Question: I have the image
I am looking for python solution to break the shape in this image into smaller parts according to the contour in the image.
I have looked into solution on Canny and findContours in OpenCV but none of them works for me.
## Edit:
Code used:
# using Canny method
'''
import cv2 import numpy as np
img = cv2.imread('area_of_blob_maxcontrast_white.jpg') edges = cv2.Canny(img, 100, 200)
cv2.imwrite('area_of_blob_maxcontrast_white_edges.jpg',edges)
'''
# using findContours method
'''
import numpy as np
import argparse
import cv2
image = cv2.imread('area_of_blob_maxcontrast_white.png')
lower = np.array([0, 0, 0]) upper = np.array([15, 15, 15]) shapeMask = cv2.inRange(image, lower, upper)
(_,cnts, _) = cv2.findContours(shapeMask.copy(), cv2.RETR_EXTERNAL,
cv2.CHAIN_APPROX_SIMPLE) print "I found %d black shapes" % (len(cnts)) cv2.imshow("Mask", shapeMask)
for c in cnts:
# draw the contour and show it
cv2.drawContours(image, [c], -1, (0, 255, 0), 2)
cv2.imshow("Image", image)
cv2.waitKey(0)
'''
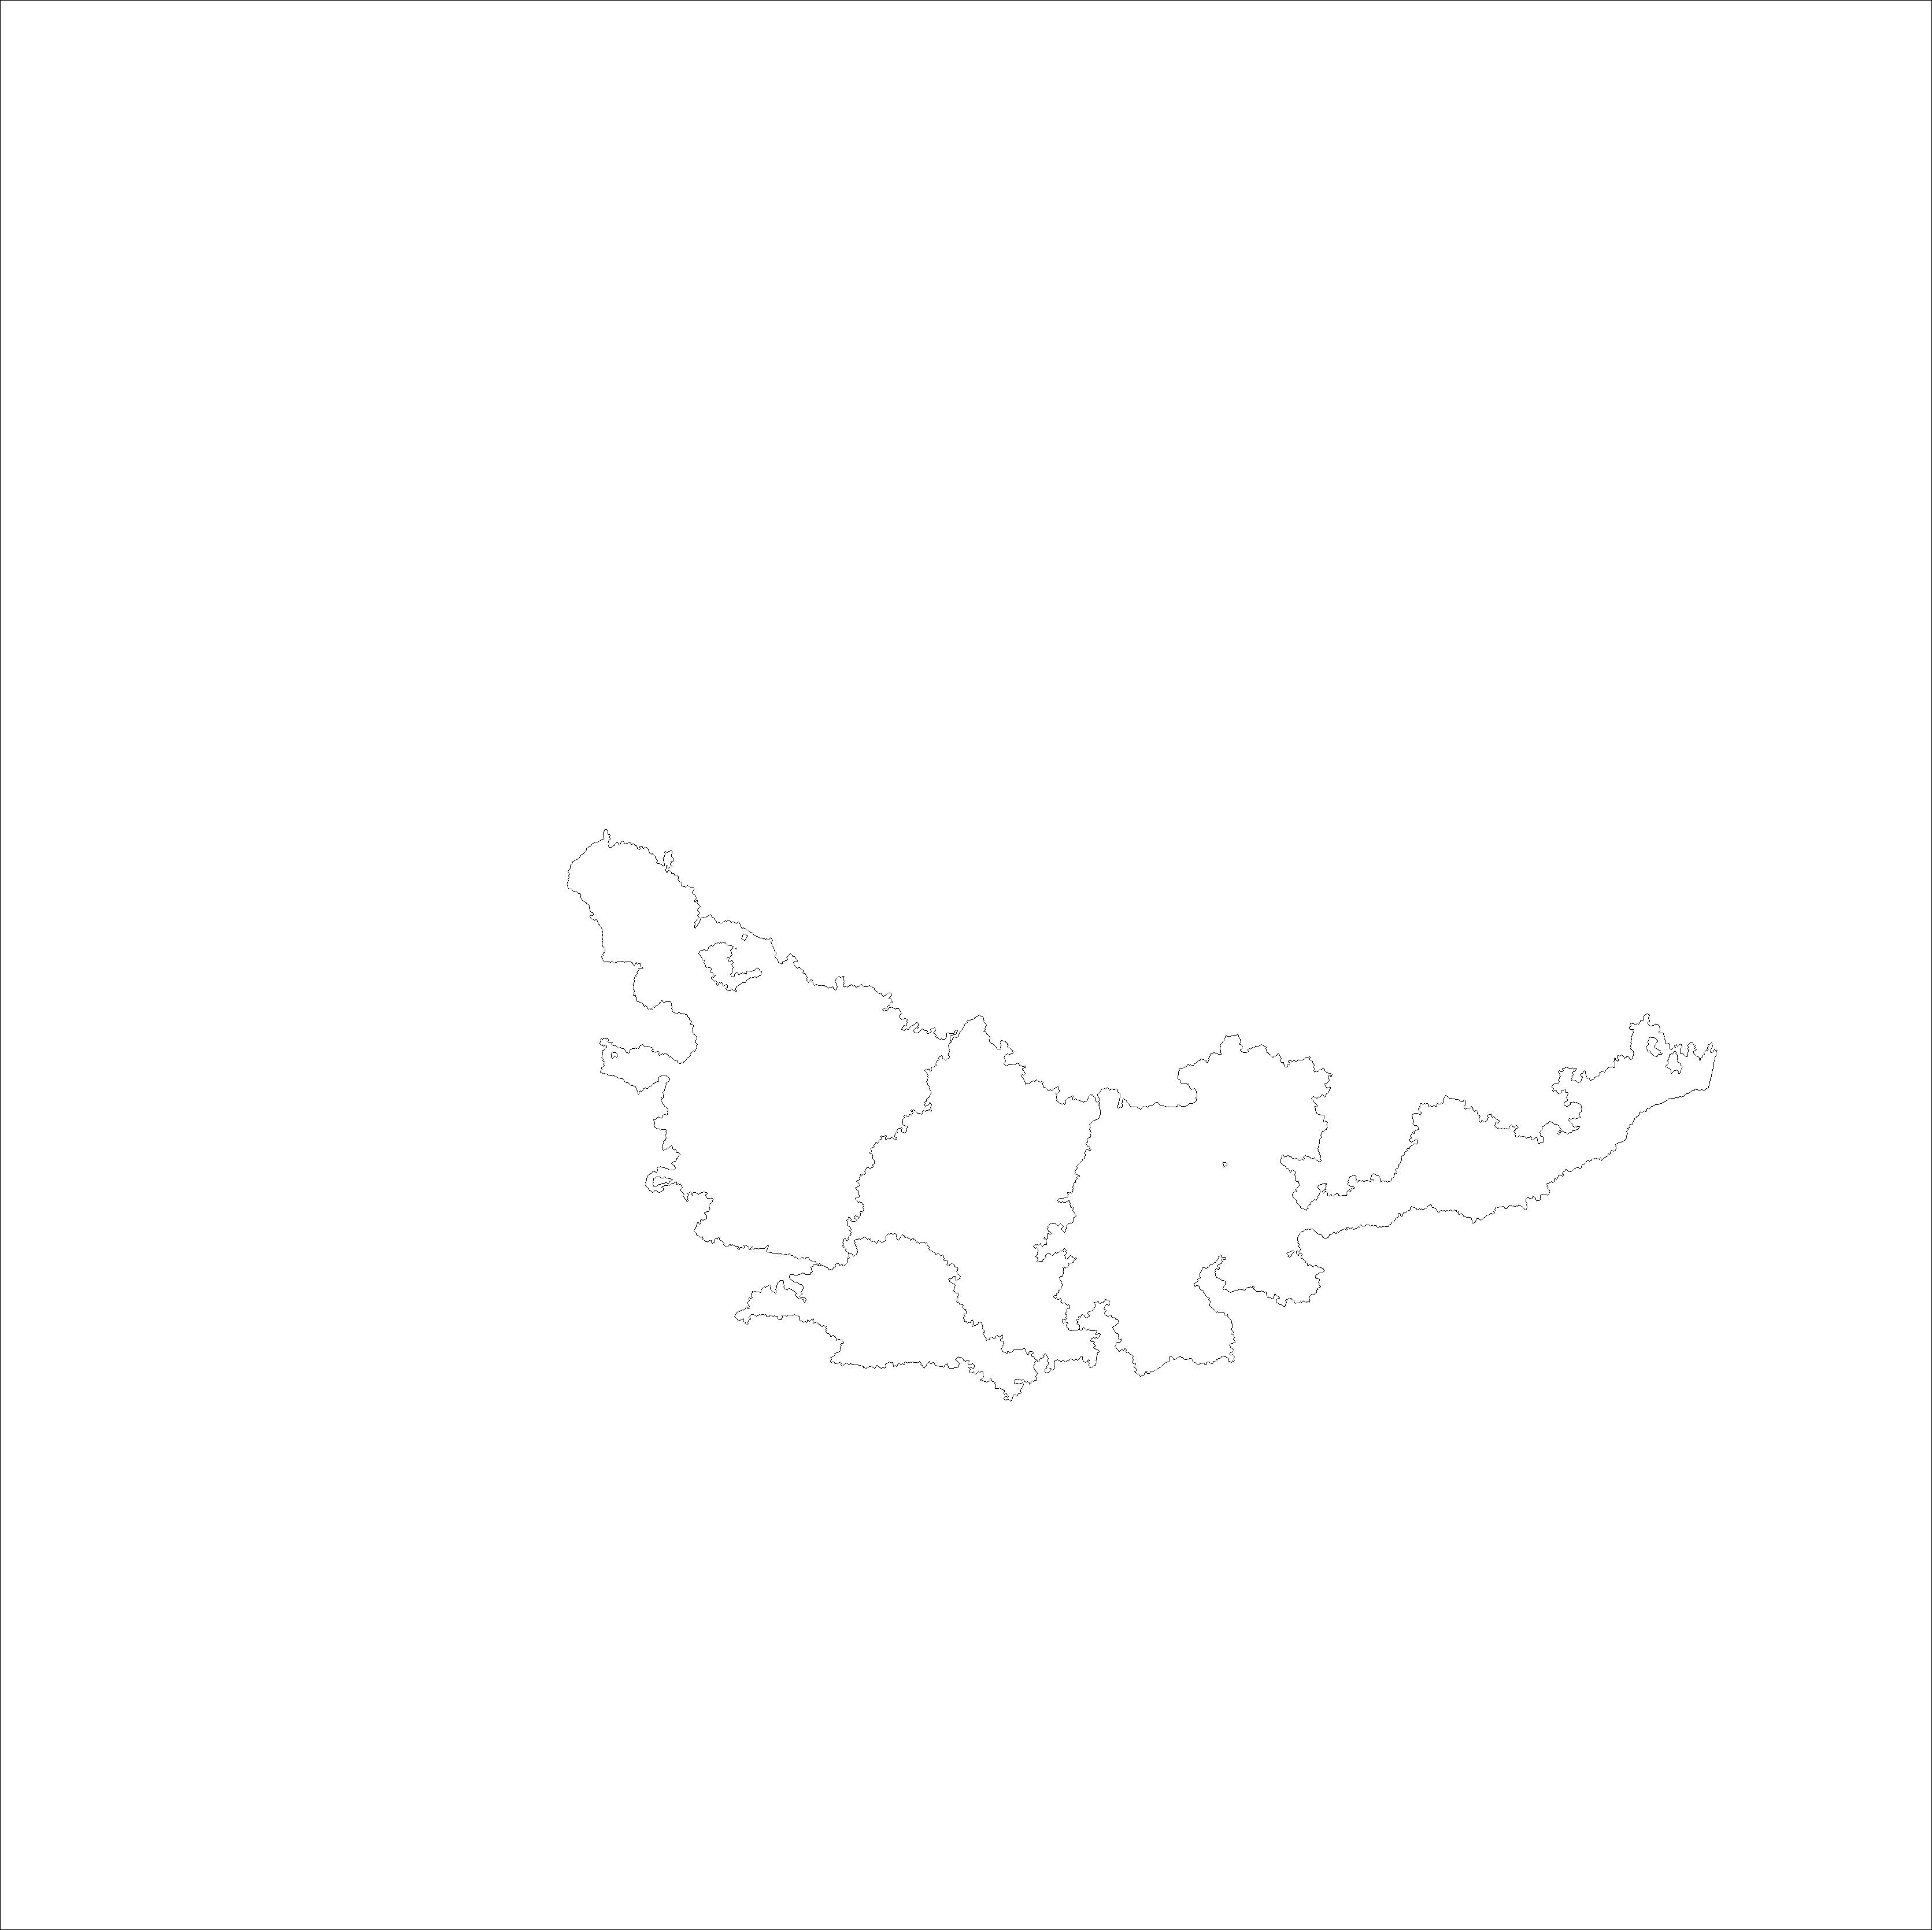
Answer: The trick is to make your faint single pixel boundary slightly bolder. I do it by changing any white pixel that has two adjacent black pixels (above, below, to the left or to the right) to black. (I do it extremely slow, though. I'm pretty sure there must be a smarter way to do it with OpenCV or Numpy.)
Here is my code:
'''
#!/usr/bin/env python
import numpy as np
import cv2
THRESH = 240
orig = cv2.imread("map.png")
img = cv2.cvtColor(orig, cv2.COLOR_BGR2GRAY)
# Make the faint 1-pixel boundary bolder
rows, cols = img.shape
new_img = np.full_like(img, 255) # pure white image
for y in range(rows):
if not (y % 10):
print ('Row = %d (%.2f%%)' % (y, 100.*y/rows))
for x in range(cols):
score = 1 if y > 0 and img.item(y-1, x) < THRESH else 0
score += 1 if x > 0 and img.item(y, x-1) < THRESH else 0
score += 1 if y < rows-1 and img.item(y+1, x) < THRESH else 0
score += 1 if x < cols-1 and img.item(y, x+1) < THRESH else 0
if img.item(y, x) < THRESH or score >= 2:
new_img[y, x] = 0 # black pixels show boundary
cv2.imwrite('thresh.png', new_img)
# Find all contours on the map
_th, contours, hierarchy = cv2.findContours(new_img,cv2.RETR_TREE,cv2.CHAIN_APPROX_NONE)
print "Number of contours detected = %d" % len(contours)
# Fill second level regions on the map
coln = 0
colors = [
[127, 0, 255],
[255, 0, 127],
[255, 127, 0],
[127, 255, 0],
[0, 127, 255],
[0, 255, 127],
]
hierarchy = hierarchy[0]
for i in range(len(contours)):
area = cv2.contourArea(contours[i])
if hierarchy[i][3] == 1:
print (i, area)
coln = (coln + 1) % len(colors)
cv2.drawContours(orig, contours, i, colors[coln], -1)
cv2.imwrite("colored_map.png", orig)
'''
Input image:
<URL>
Output image:
<URL>
Here I color only the direct descendants of the outmost contour ('hierarchy[i][3] == 1'). But you can change it to exclude the lakes.